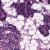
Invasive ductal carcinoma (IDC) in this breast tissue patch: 1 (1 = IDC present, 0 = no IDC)